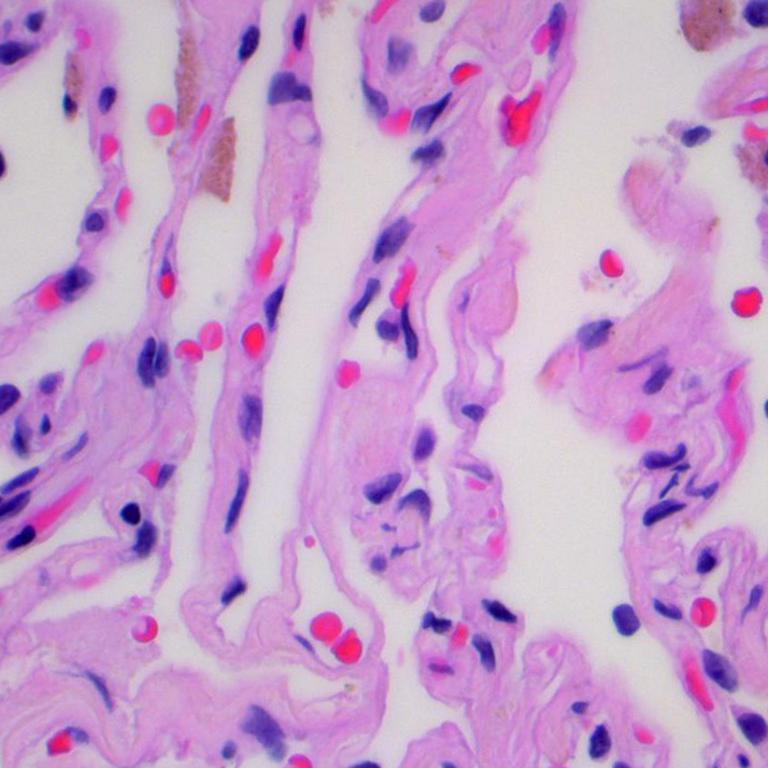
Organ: lung
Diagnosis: benign